Question: I have own EditText in layout, I use it to search. but select the text of into EditText bug in top of my layout.
please see below photo to understand my mean

layout code :
'''
<RelativeLayout xmlns:android="http://schemas.android.com/apk/res/android"
xmlns:tools="http://schemas.android.com/tools"
android:background="#000"
android:layout_width="match_parent"
android:layout_height="match_parent"
tools:context="com.tellfa.smsbox.Search_page">
<include
android:id="@+id/app_bar"
layout="@layout/app_bar" />
<EditText
android:id="@+id/search_bar_text"
android:layout_width="fill_parent"
android:layout_height="50dp"
android:background="@color/primaryColor"
android:gravity="right|center_vertical"
android:hint="@string/search_page_hing"
android:maxLength="25"
android:maxLines="1"
android:singleLine="true"
android:textColor="@color/search_hint"
android:textColorHint="@color/hint_foreground_material_dark"
android:textSize="20sp"
android:windowSoftInputMode="stateAlwaysHidden" />
'''
Appbar code :
'''
<android.support.v7.widget.Toolbar
xmlns:android="http://schemas.android.com/apk/res/android"
xmlns:app="http://schemas.android.com/apk/res-auto"
android:layout_width="match_parent"
android:layout_height="wrap_content"
android:background="@color/primaryColor"
app:popupTheme="@style/ThemeOverlay.AppCompat.Dark"
app:theme="@style/MyCustomToolbarTheme"
android:paddingTop="15dp"
>
'''
how to fix it or change top of layout background ?
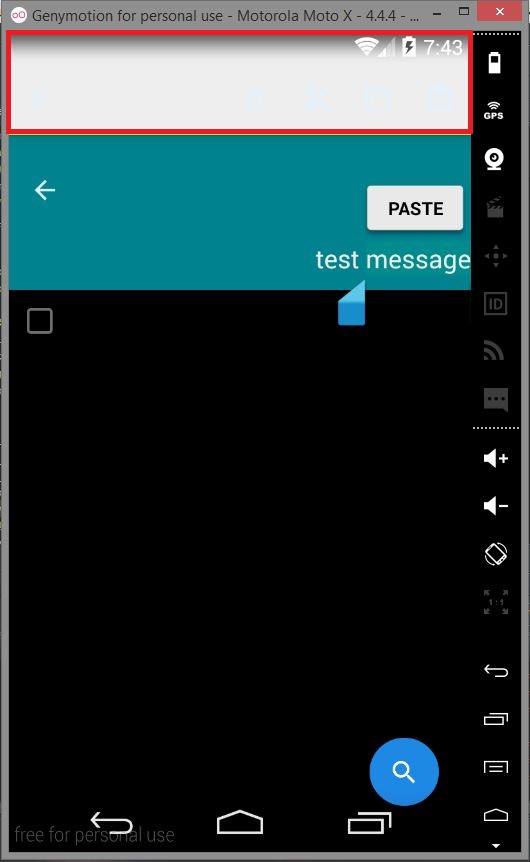
Answer: Update your layout like:
'''
<RelativeLayout xmlns:android="http://schemas.android.com/apk/res/android"
xmlns:app="http://schemas.android.com/apk/res-auto"
android:layout_width="match_parent"
android:layout_height="match_parent" >
..
</RelativeLayout>
'''
Also make sure that your project uses style
> Theme.AppCompat.Light.NoActionBar
Tell me if it works for you!